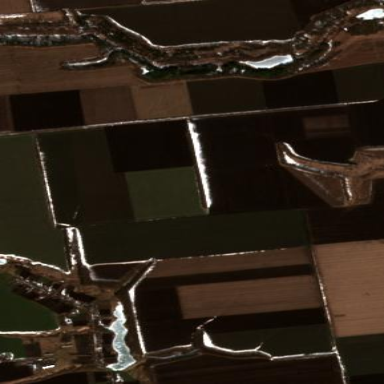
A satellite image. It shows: Picturesque farmland scene.